Fundus camera: zeiss
Shooting center: fovea
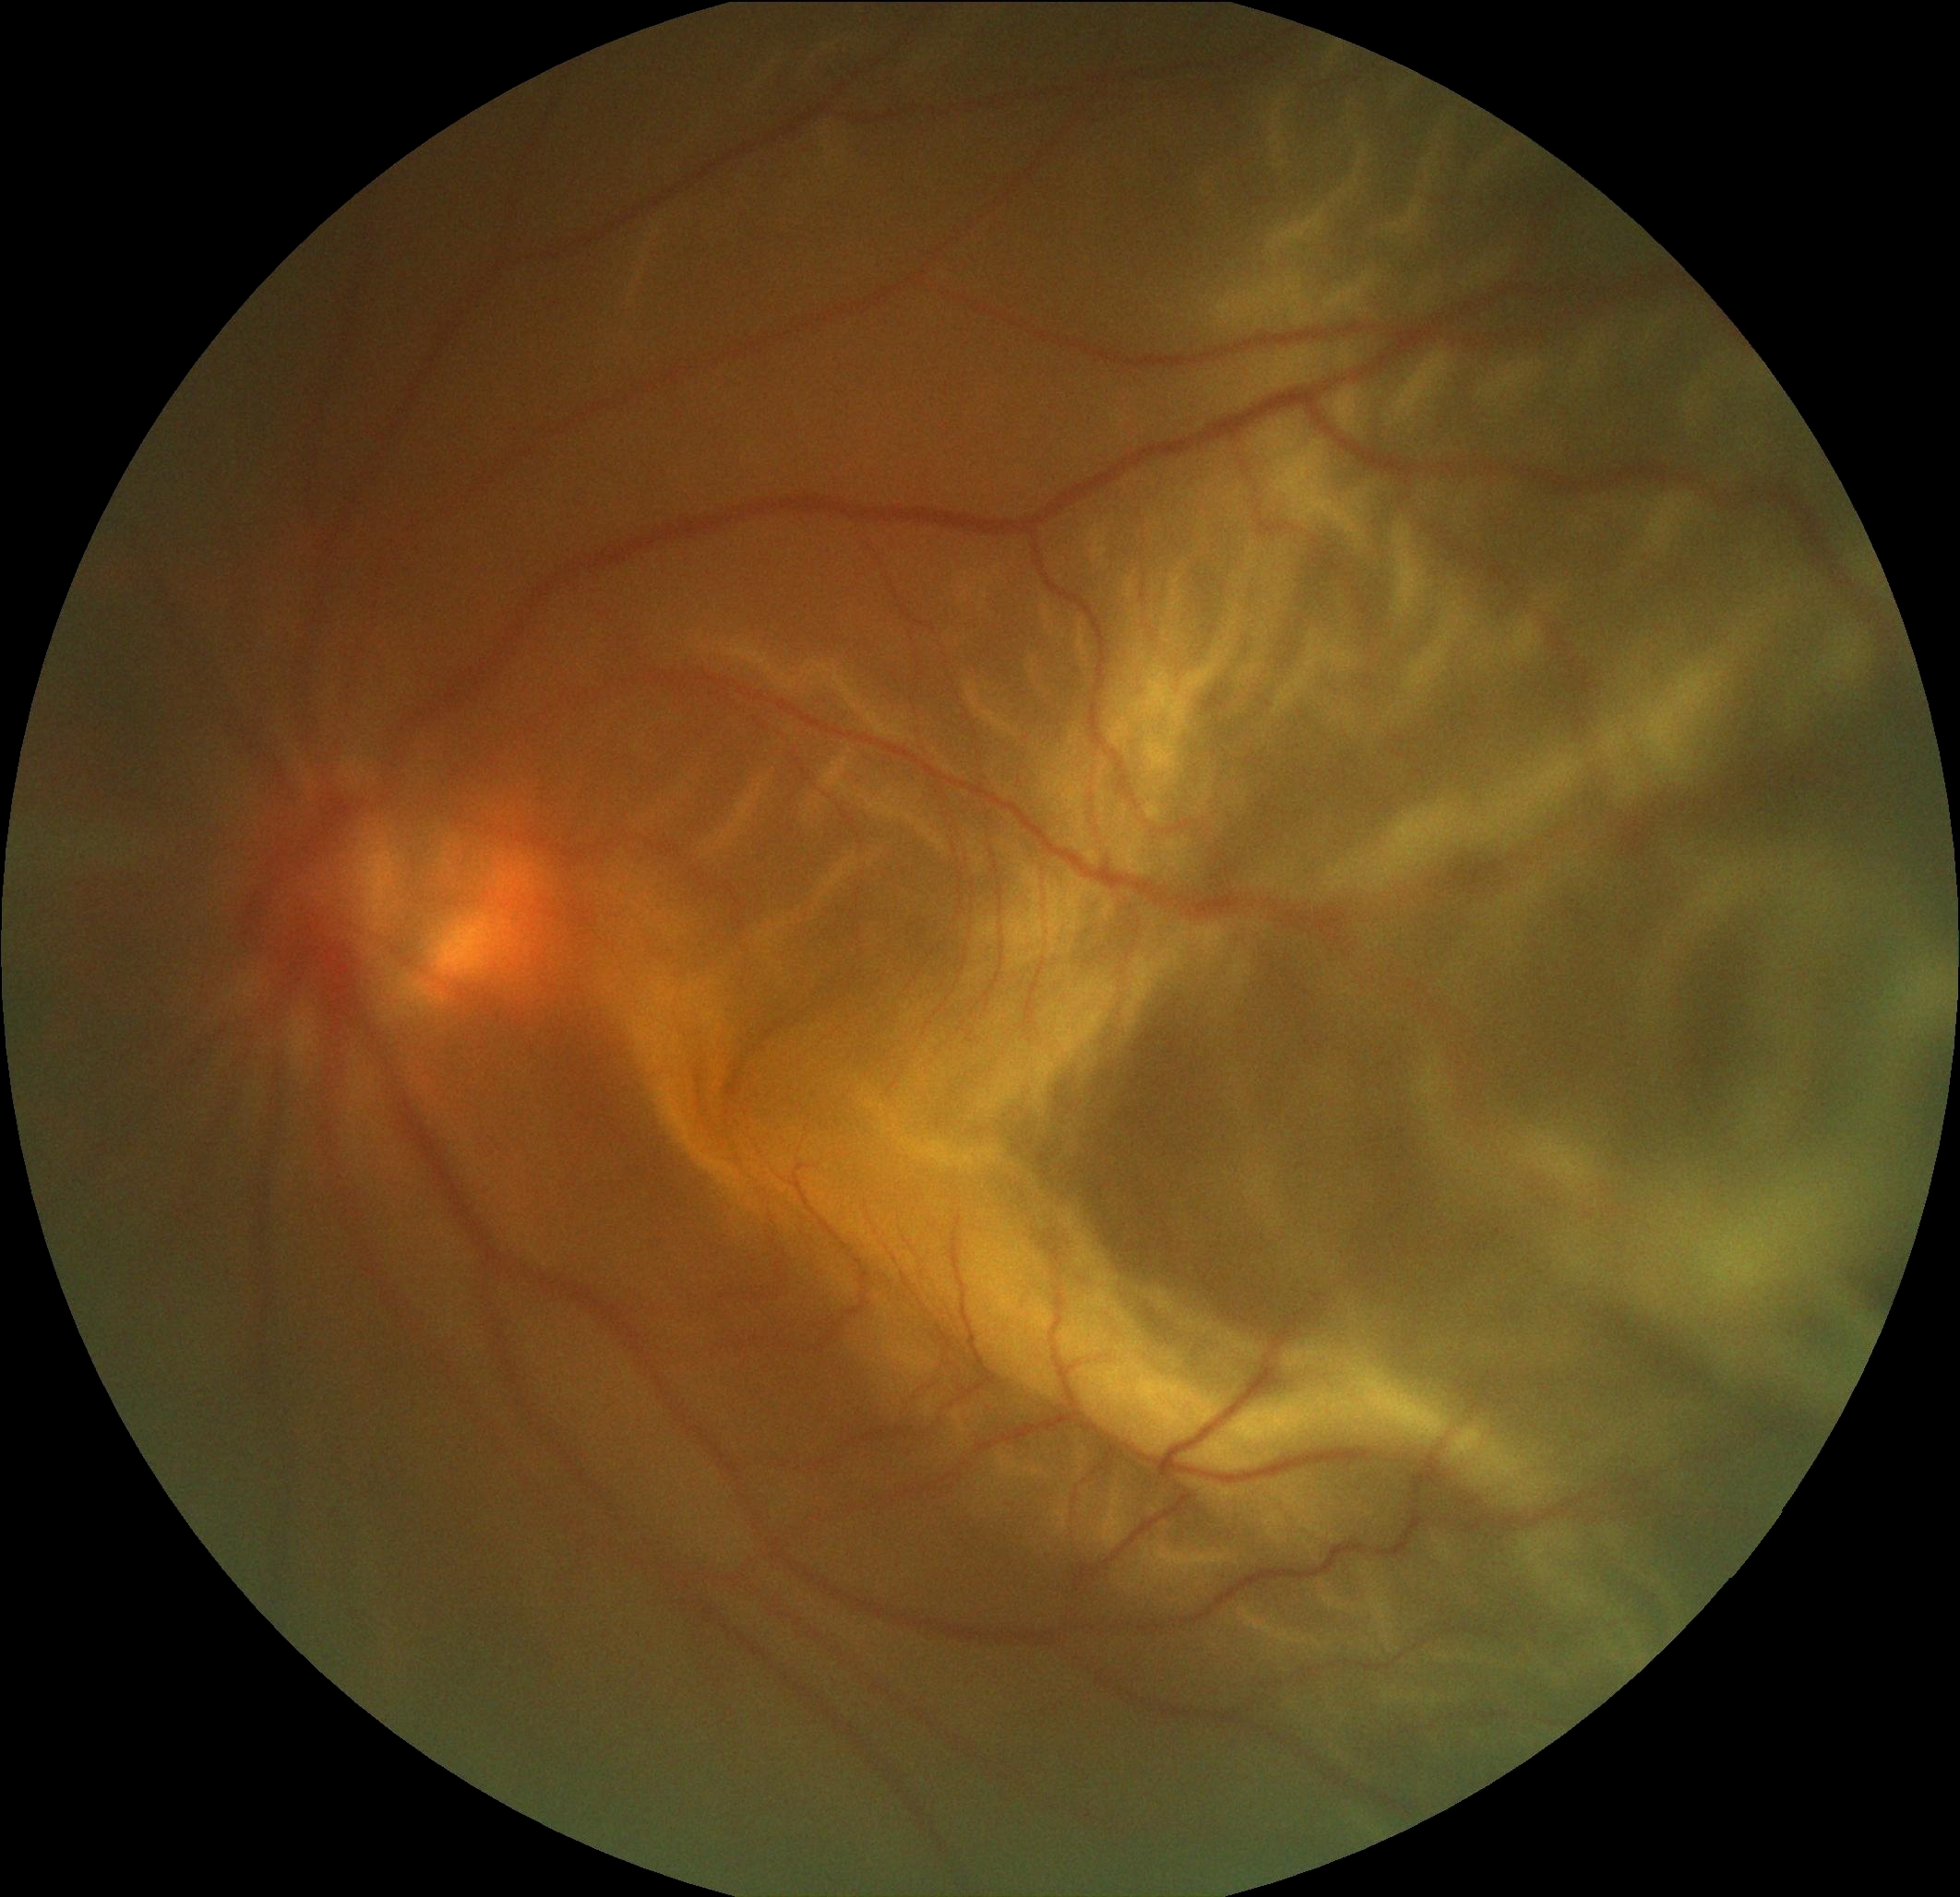
Pathologic myopia: yes
Patchy retinal atrophy: absent
Retinal detachment: present